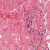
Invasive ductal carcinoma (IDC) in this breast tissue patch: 0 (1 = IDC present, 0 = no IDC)